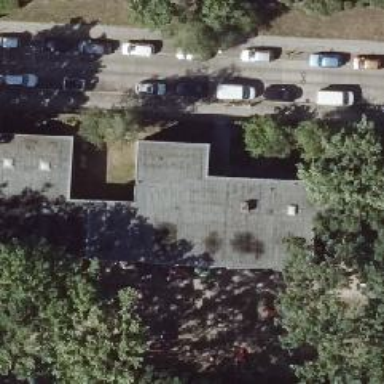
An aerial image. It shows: Kindergarten.